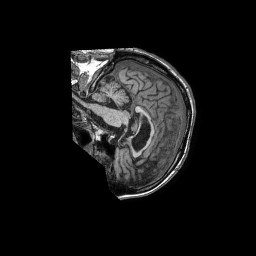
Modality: T1w
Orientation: sagittal
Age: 66
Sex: male
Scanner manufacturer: philips
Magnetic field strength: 1.5 T
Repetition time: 0.007303 s
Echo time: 0.003319 s